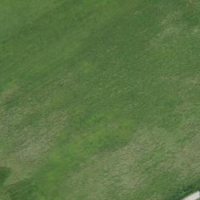
EUNIS habitat code: 52
Species observed at this site:
Fringilla coelebs
Milvus migrans